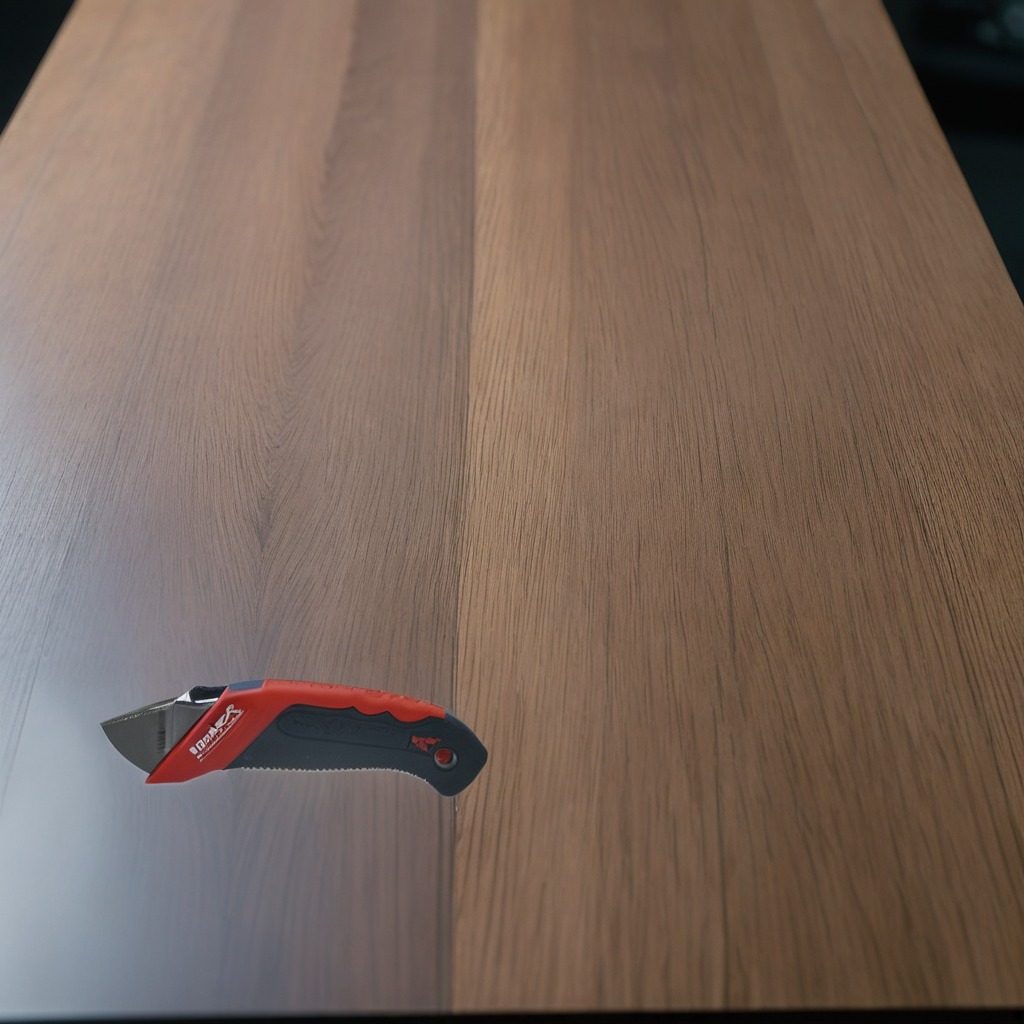
A utility knife lies on the old table.